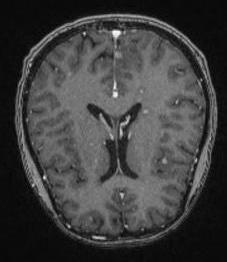
Label: notumor